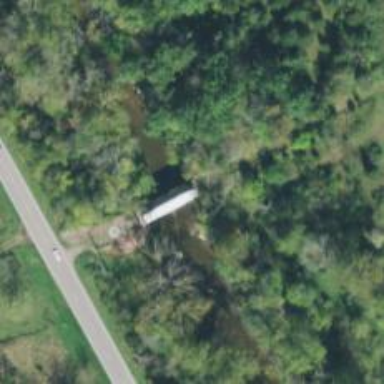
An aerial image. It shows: Covered driveway bridge.